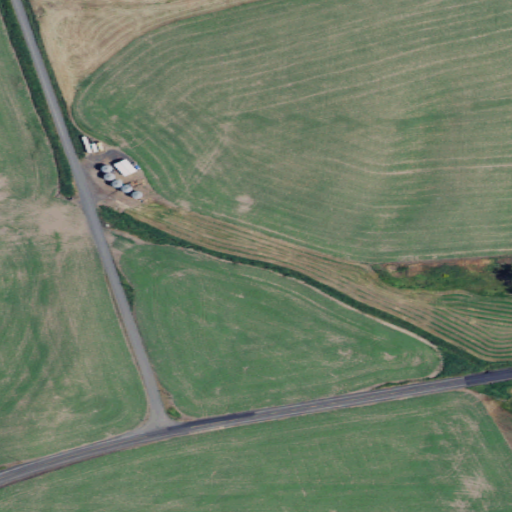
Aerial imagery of valley in Washington named Eden Valley containing cultivated crops, low intensity development, medium intensity development, open development, and high intensity development